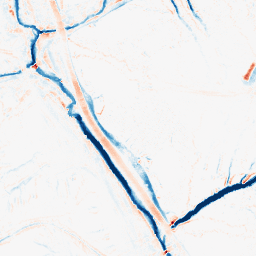
Category: morphological
Decomposition family: morphological
Decomposition parameters: operation: average
size: 5
Upsampling method: cubic_catmull_rom
Upsampling parameters: scale: 2
Upsampling scale: 2